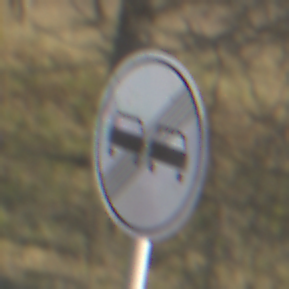
Verkehrszeichen: EndeUeberholverbot
Umgebung: Outdoor, Nature
Tageszeit: MorningAfternoon
Wetter: Clear
Licht: Natural
Jahreszeit: NotSpecified
Kontrast: HighContrast